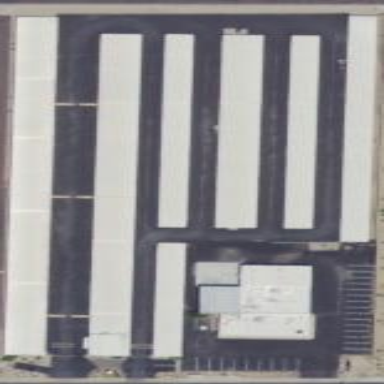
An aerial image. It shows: Storage rental shop.